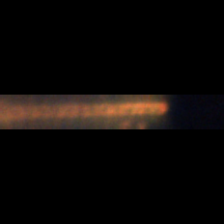
Taxon: Chaetoceros
Group: Diatoms